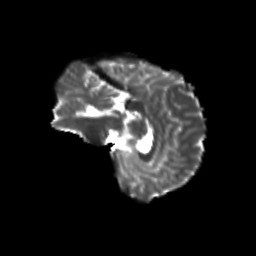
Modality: T2w
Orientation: sagittal
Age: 21
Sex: male
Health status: healthy
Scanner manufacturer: siemens
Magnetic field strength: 3 T
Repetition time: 8.6 s
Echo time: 0.095 s